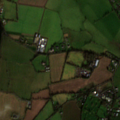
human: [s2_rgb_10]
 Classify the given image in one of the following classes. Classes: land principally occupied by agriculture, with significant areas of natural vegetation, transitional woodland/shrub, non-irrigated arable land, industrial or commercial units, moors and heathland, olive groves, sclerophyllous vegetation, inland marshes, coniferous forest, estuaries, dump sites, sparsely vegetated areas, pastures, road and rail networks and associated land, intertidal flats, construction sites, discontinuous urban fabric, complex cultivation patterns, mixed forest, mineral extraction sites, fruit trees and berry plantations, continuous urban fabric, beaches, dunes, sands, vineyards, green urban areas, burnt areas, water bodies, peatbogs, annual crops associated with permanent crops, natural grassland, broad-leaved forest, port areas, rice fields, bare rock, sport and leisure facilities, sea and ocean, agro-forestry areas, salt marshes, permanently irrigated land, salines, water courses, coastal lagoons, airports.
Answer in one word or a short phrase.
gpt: discontinuous urban fabric, non-irrigated arable land, pastures